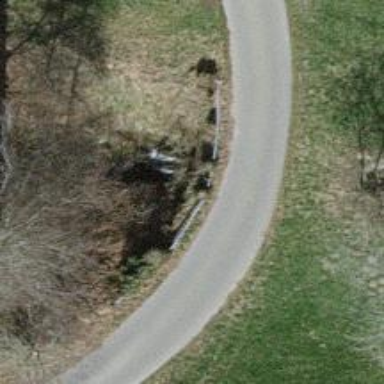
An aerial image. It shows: Culvert tunnel.